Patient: sex M, age 71
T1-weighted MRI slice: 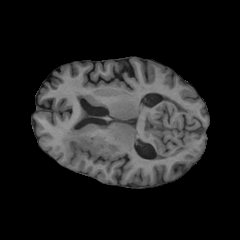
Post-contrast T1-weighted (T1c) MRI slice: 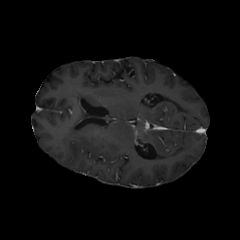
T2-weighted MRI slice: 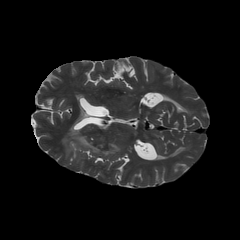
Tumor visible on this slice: yes
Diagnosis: Glioblastoma, IDH-wildtype
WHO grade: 4